Question: I have a target to create a nested architecture of view/controller. For example:
we have few areas in webpage. All this areas managed by its own controller. In another words I need to create independend pages and then join them in one page.
Please see the image:
So is it possible and where I can read about it? Thanks.
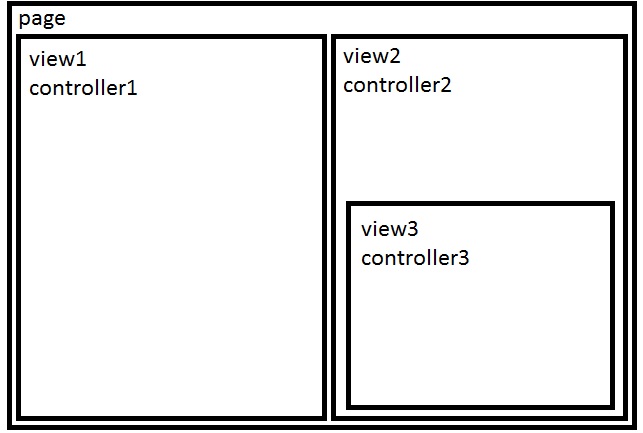
Answer: You can use '@Html.Action()' to render child views from different controllers
'''
public class FirstController : Controller
{
public ActionResult Index()
{
return View();
}
}
public class SecondController : Controller
{
[ChildActionOnly]
public ActionResult Method1()
{
return PartialView();
}
}
public class ThirdController : Controller
{
[ChildActionOnly]
public ActionResult Method2(int ID)
{
return PartialView();
}
}
'''
Index View (FirstController)
'''
....
@Html.Action("Method1", "Second")
@Html.Action("Method2", "Third", new { ID = someValue })
'''
You can also use '@{ Html.RenderAction();' which is more efficient is you are generating a lot of html.